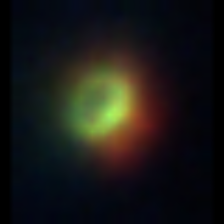
Taxon: NanoPlankton
Group: Other